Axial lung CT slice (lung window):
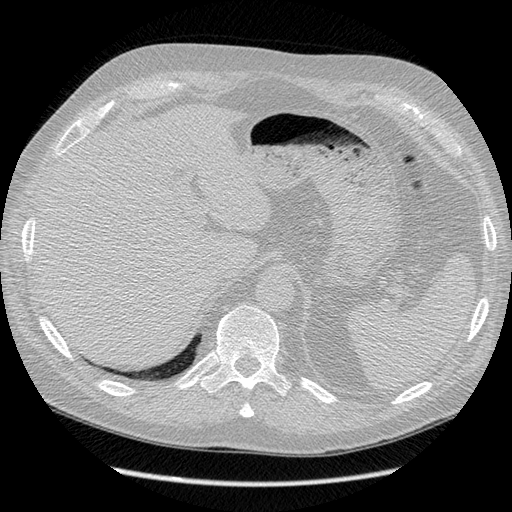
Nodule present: no